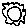
Label: sun